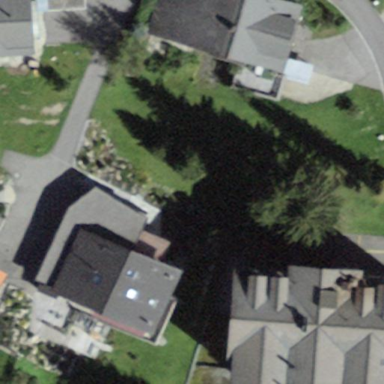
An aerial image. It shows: Building with tile roof.